Field crop: maize
Growth stage: 2
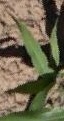
Species: maize